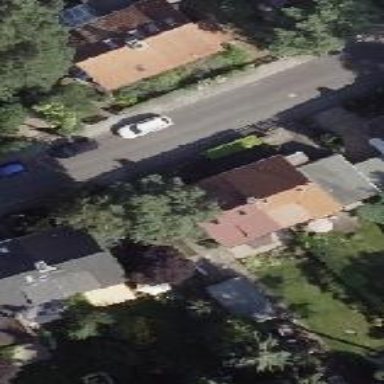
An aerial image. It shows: Semidetached house with gabled roof.